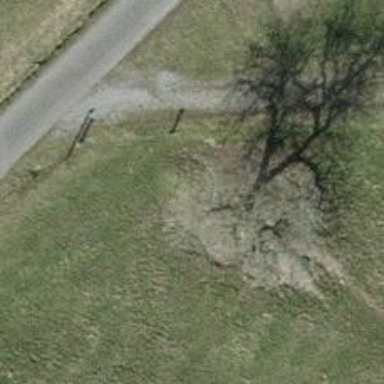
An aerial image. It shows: Urban tree adds touch of nature to the surroundings.